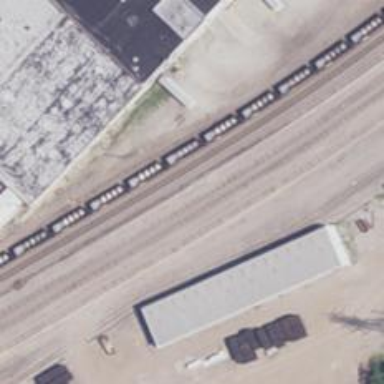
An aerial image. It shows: Railway yard used for manifest purposes.